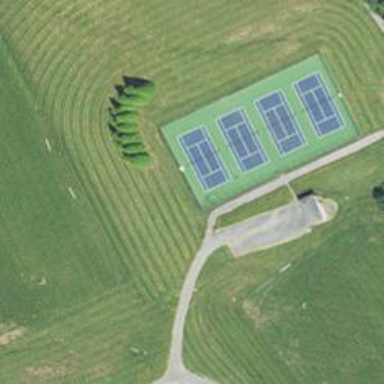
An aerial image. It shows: Paved multi-sport pitch on leisure land.